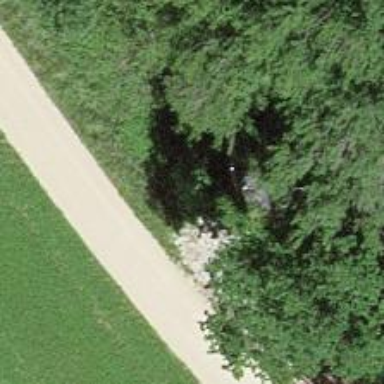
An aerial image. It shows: Gravel track with grade2 quality.